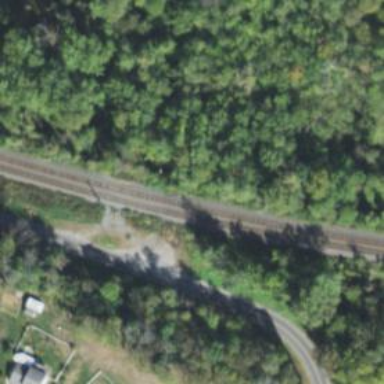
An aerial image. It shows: Railway track.